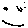
Label: smiley face